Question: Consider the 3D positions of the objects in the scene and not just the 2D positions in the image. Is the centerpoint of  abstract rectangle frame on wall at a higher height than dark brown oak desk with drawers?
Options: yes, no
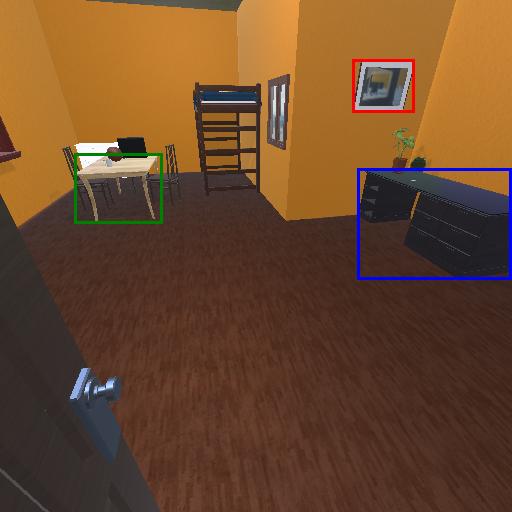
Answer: yes